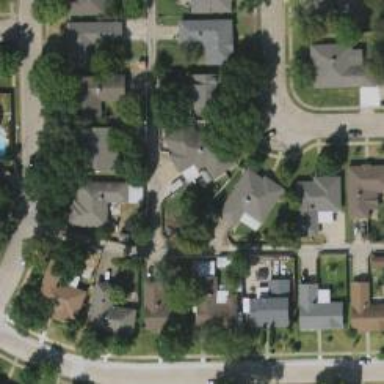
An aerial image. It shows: Alley classified as service road.